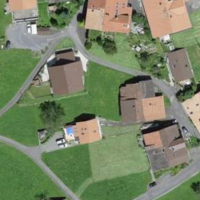
EUNIS habitat code: 55
Species observed at this site:
Medicago sativa
Cerastium tomentosum